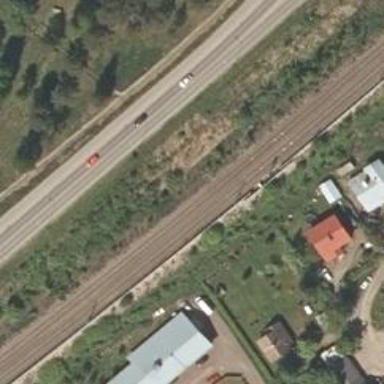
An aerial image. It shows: Railway signal.